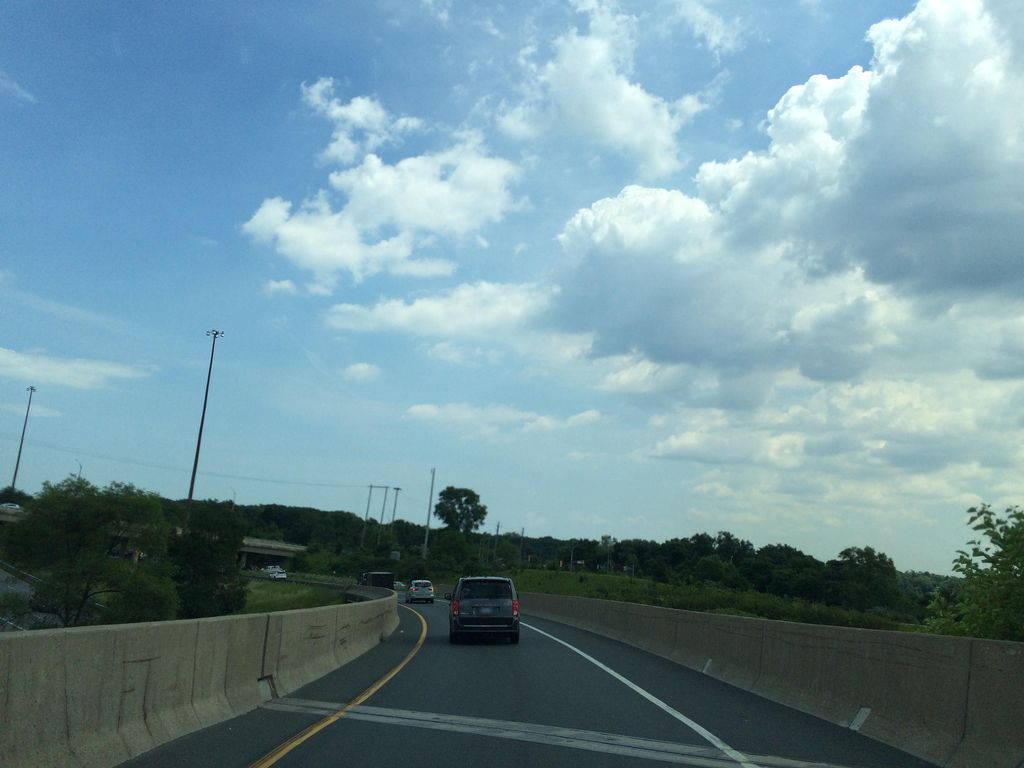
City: hamilton